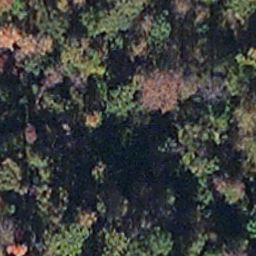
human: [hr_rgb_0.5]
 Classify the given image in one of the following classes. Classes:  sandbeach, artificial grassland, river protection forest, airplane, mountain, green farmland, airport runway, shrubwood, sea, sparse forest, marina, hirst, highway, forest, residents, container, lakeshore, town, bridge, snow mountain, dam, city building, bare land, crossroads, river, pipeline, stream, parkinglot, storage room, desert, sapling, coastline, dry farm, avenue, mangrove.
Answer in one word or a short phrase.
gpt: mangrove